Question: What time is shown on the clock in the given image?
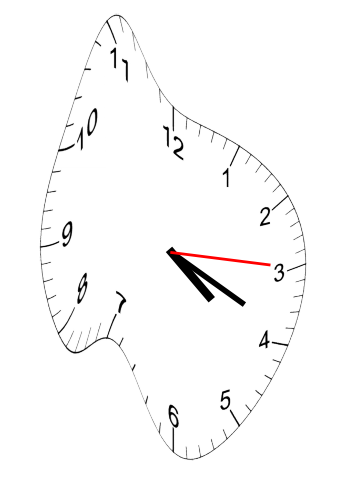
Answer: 04:19:15